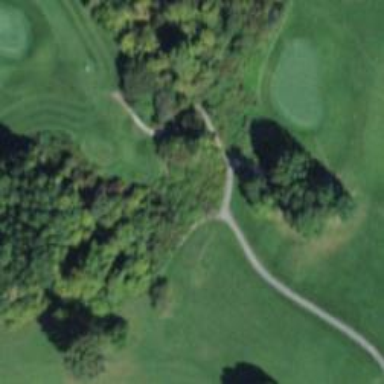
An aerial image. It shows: Golf cartpath that is also road path.